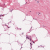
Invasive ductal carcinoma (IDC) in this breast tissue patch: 0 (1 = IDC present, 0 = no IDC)